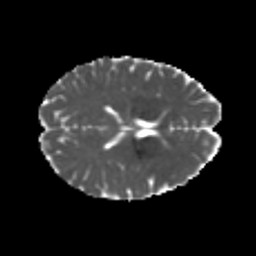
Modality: MD
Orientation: axial
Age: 21
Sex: female
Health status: healthy
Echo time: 0.074 s